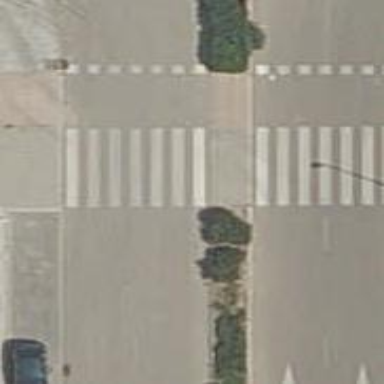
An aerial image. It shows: Uncontrolled road crossing.